Field crop: tomato
Growth stage: 1
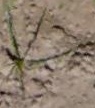
Species: cyperus